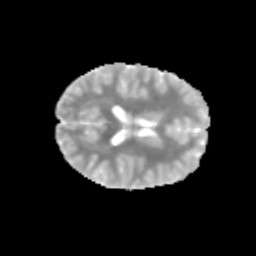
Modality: MD
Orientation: axial
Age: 12
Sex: female
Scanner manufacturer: siemens
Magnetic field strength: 3 T
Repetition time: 3.8 s
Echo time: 0.07 s